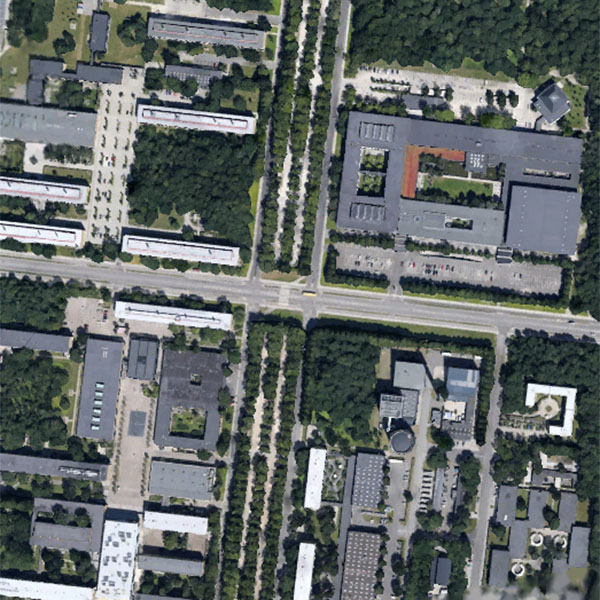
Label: School